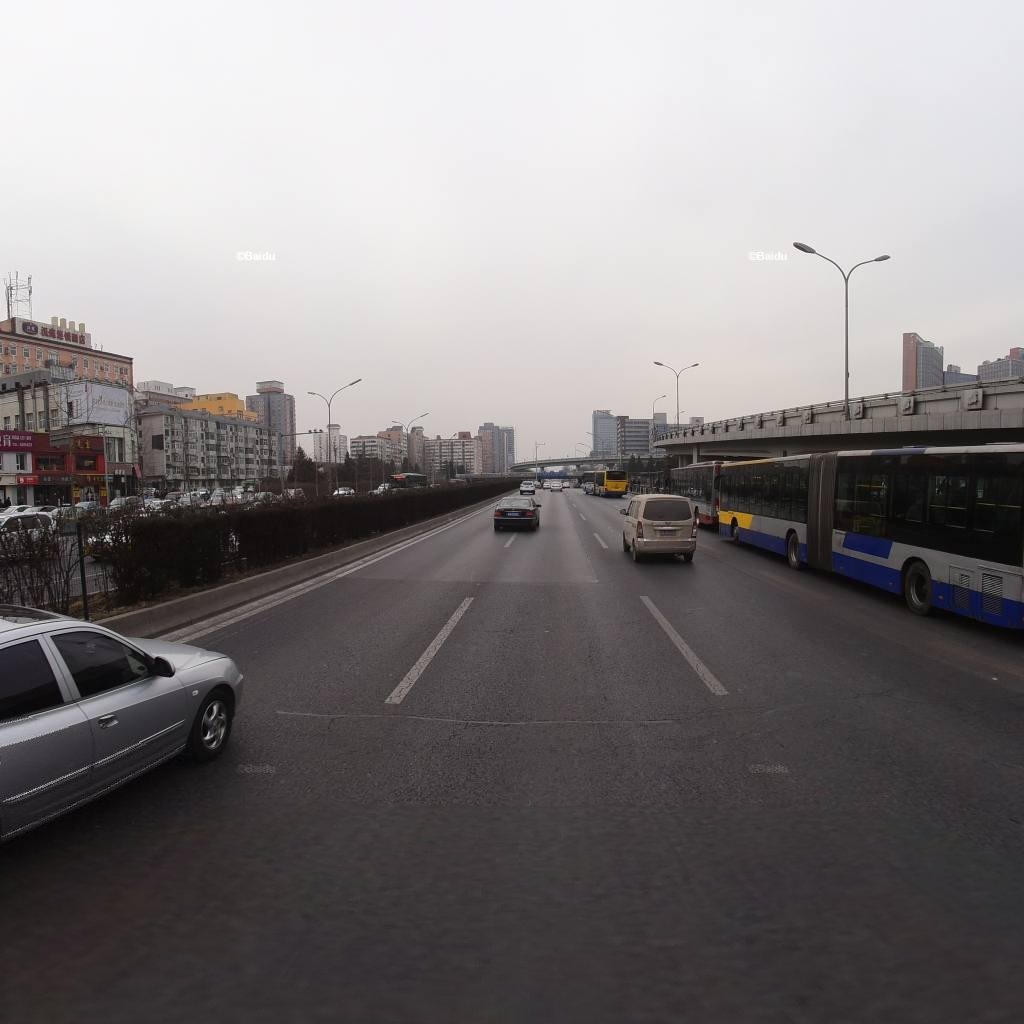
Region: Xicheng
Road damage annotations: transverse patch